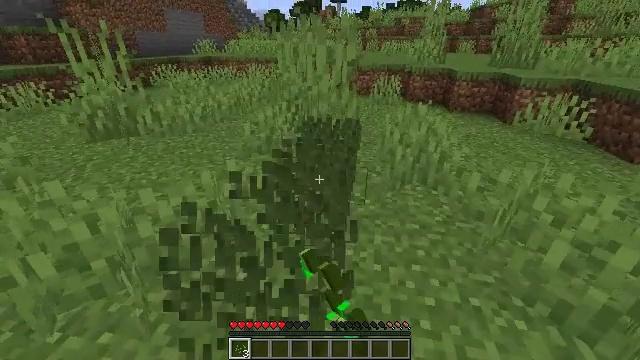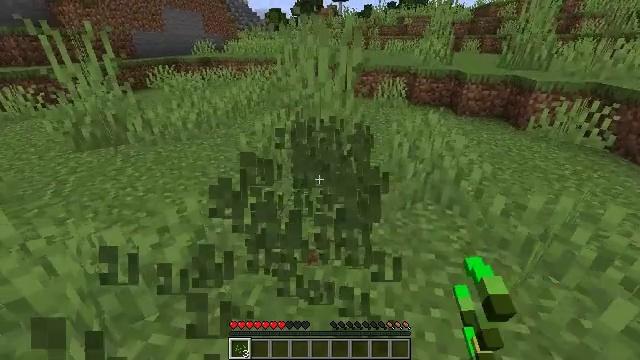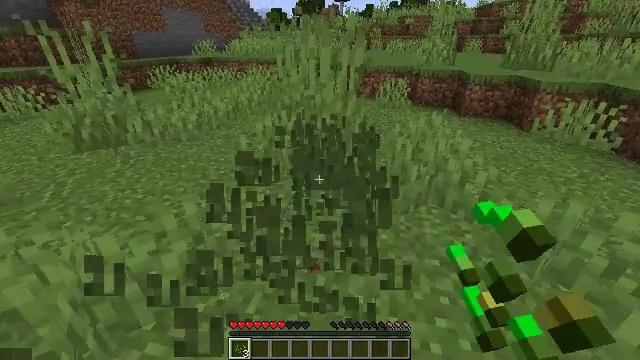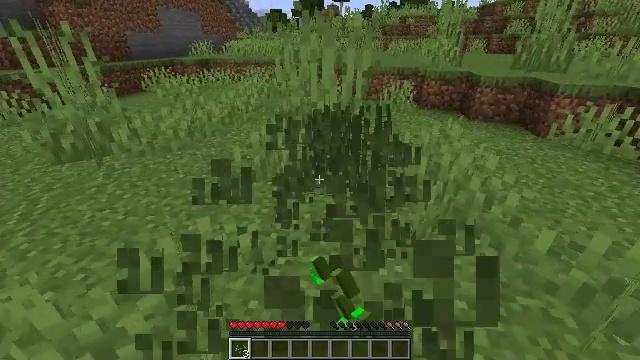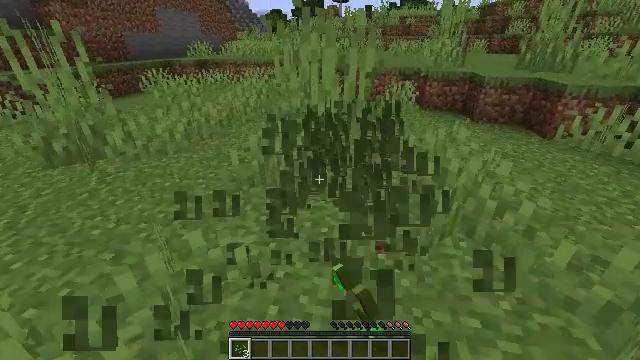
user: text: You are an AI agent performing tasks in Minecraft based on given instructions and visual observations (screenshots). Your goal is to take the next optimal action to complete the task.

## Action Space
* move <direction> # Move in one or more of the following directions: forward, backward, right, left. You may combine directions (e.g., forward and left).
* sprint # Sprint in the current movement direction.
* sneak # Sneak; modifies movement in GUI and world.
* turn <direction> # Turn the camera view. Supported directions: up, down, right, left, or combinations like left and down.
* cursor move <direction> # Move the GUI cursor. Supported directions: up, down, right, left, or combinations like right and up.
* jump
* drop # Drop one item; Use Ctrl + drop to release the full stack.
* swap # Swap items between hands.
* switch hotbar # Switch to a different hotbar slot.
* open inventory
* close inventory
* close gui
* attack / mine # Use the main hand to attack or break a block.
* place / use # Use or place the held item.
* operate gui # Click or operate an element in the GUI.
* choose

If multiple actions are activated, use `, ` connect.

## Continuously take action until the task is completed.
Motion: motion action
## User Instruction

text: Gather grass on the ground.
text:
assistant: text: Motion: move forward, attack / mine
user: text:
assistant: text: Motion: move forward, attack / mine
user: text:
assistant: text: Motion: move forward, attack / mine
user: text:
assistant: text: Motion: move forward, attack / mine
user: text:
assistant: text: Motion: attack / mine